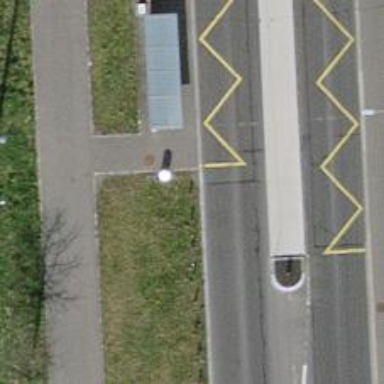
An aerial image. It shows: Bollard barrier.